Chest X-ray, PA view. Patient: 54 years old, sex F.
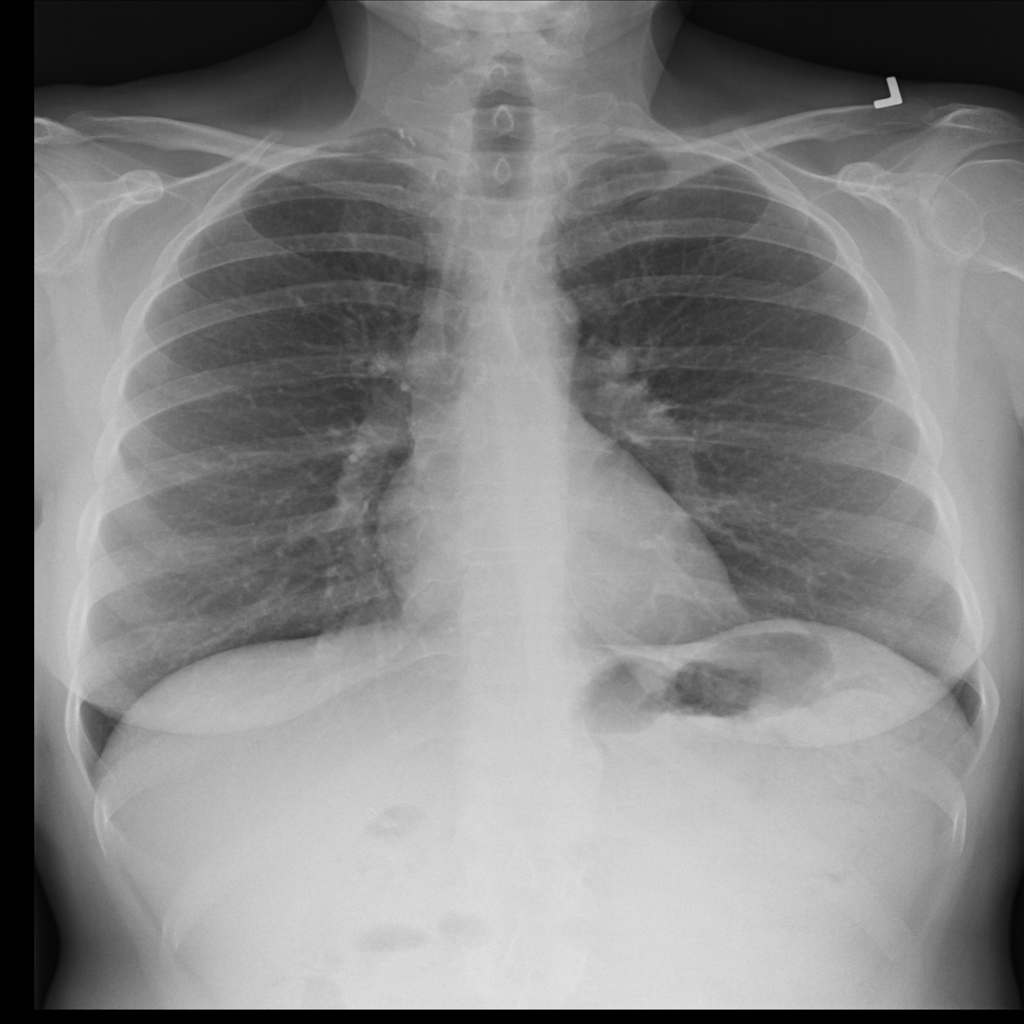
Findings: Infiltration